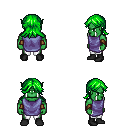
a pixel art fantasy rpg character, male body template, orc, green skin, chain tabard jacket, white pants, green loose hair, cloth bracers, black shoes, four views (front, back, left, right), 2x2 character sprite sheet, small pixel art, hard edges, no anti-aliasing